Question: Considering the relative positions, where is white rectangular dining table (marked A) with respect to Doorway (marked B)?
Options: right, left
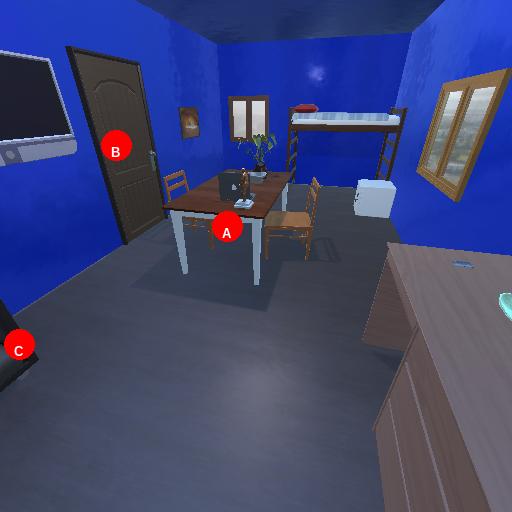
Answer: right